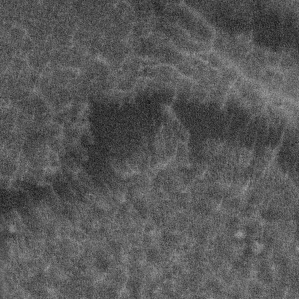
Label: frost